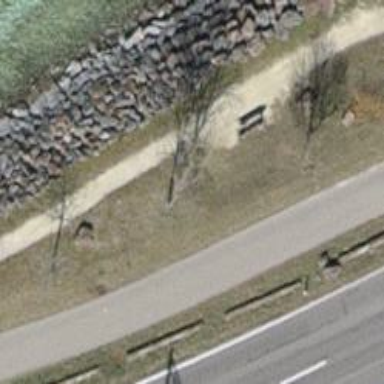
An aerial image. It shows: Bench for seating.